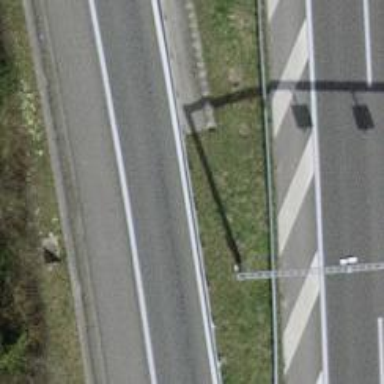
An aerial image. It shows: Motorway link.